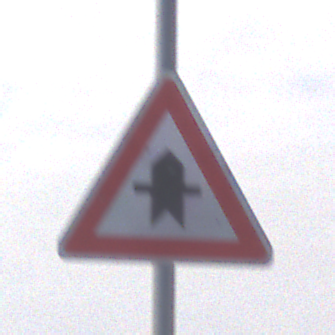
Verkehrszeichen: Vorfahrt
Umgebung: Outdoor, Nature
Tageszeit: Midday
Wetter: PartlyCloudy
Licht: Natural
Jahreszeit: NotSpecified
Kontrast: MediumContrast